Interaction volume radius: 5 \u00c5
Interaction volume height: 15 \u00c5
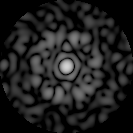
Disorder parameter: 0.8355